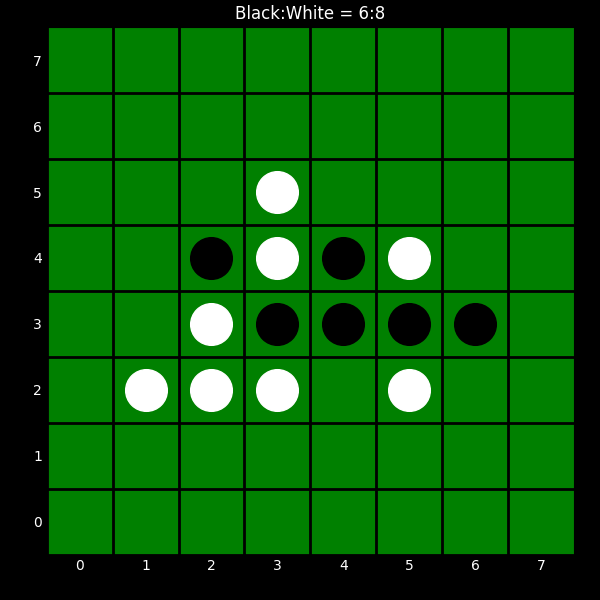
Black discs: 6
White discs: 8